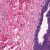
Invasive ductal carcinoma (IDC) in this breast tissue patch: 0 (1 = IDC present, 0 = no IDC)